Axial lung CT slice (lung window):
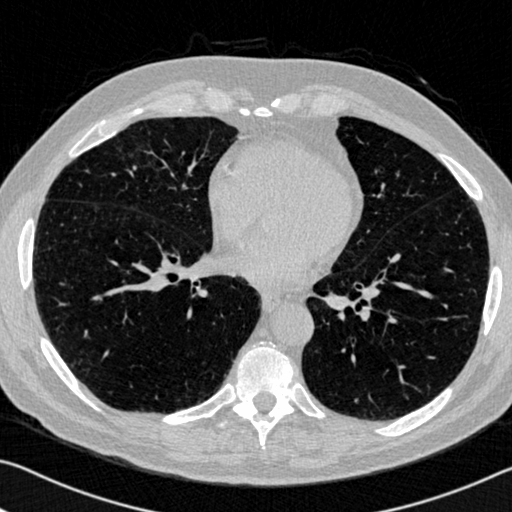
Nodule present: no